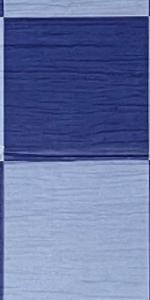
Label: Empty